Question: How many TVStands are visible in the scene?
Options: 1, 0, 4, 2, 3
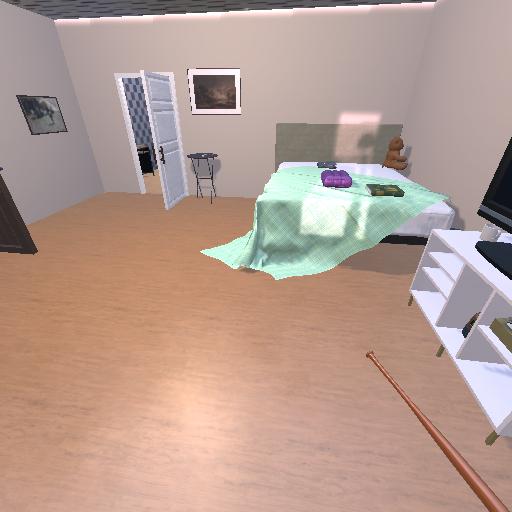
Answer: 1